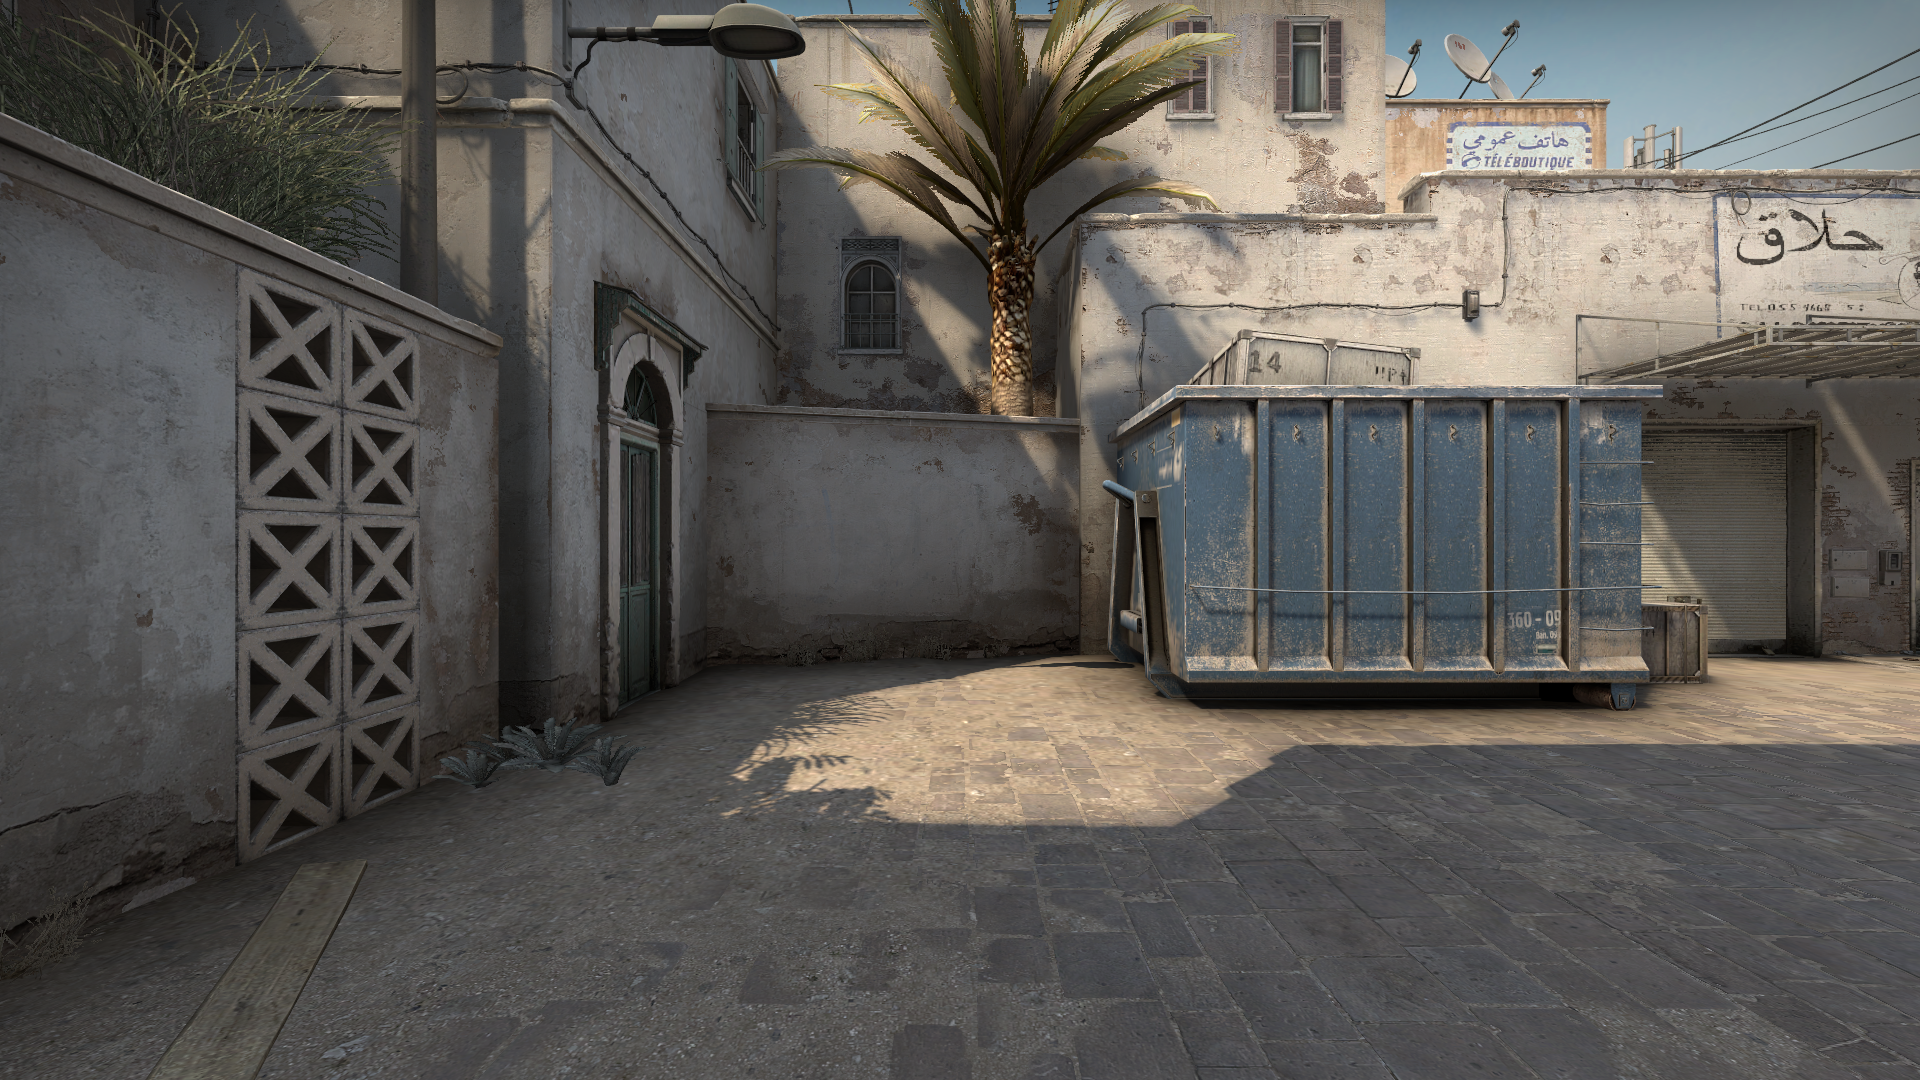
Map: de_dust2